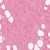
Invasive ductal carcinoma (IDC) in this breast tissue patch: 0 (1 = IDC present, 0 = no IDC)